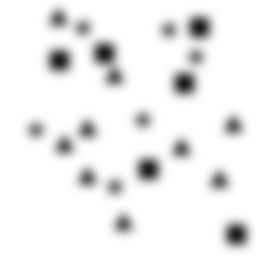
Squares: 6
Triangles: 9
Stars: 6
Total shapes: 21